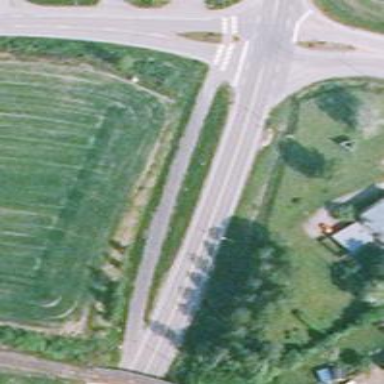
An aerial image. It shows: Asphalt cycleway track.